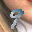
Label: 9